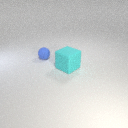
small blue rubber sphere to the left of large cyan rubber cube